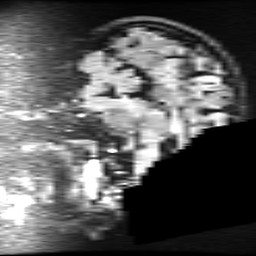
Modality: FLAIR
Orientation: sagittal
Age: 65
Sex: female
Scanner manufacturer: ge
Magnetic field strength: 3 T
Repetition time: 11 s
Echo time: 0.1497 s